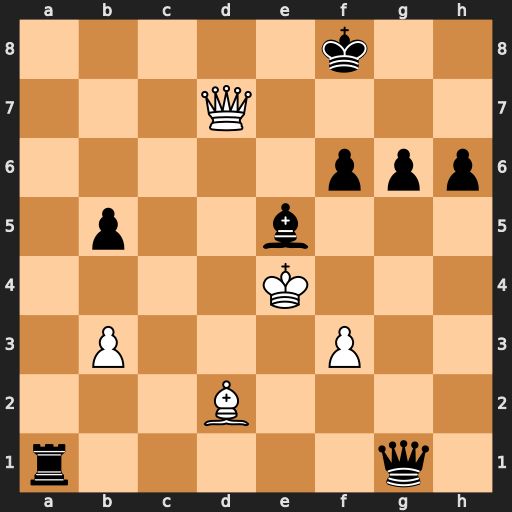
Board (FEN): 5k2/3Q4/5ppp/1p2b3/4K3/1P3P2/3B4/r5q1
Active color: w
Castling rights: -
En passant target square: -
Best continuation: Bxh6+ Kg8 Qg7#